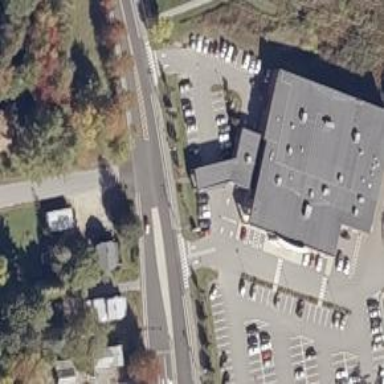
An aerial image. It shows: Retail building with car shop.